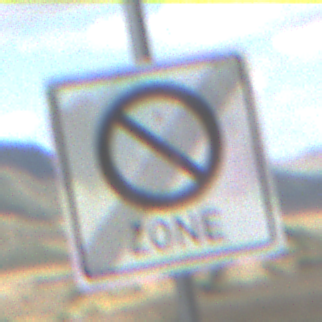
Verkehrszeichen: EndeEingeschraenktesHalteverbotZone
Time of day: Midday
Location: Outdoor (Nature)
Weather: PartlyCloudy
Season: NotSpecified
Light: Natural